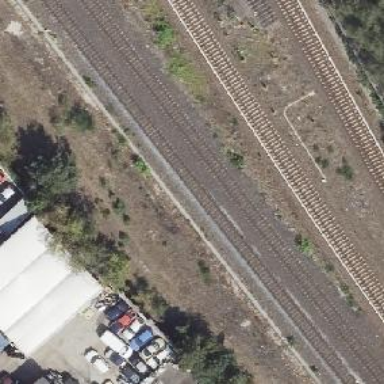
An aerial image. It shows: Solitary milestone along the railway.